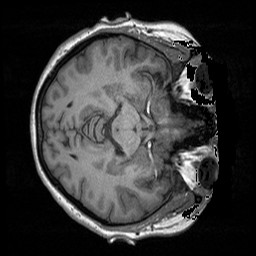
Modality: T1w
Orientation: axial
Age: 32
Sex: female
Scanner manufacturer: siemens
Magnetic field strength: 3 T
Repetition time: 1.64 s
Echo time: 0.00234 s